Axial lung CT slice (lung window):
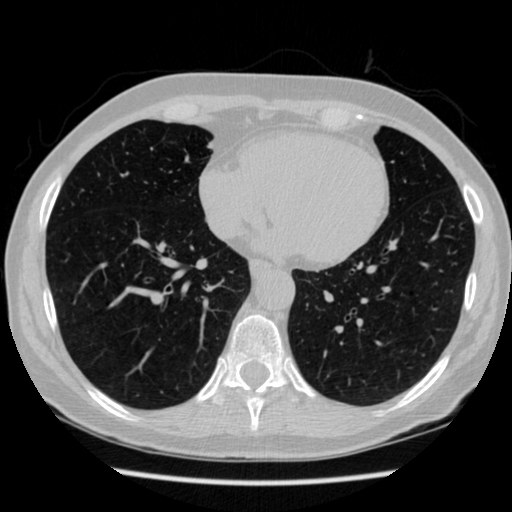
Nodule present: no